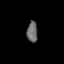
Tissue: lung
Cell type: Epithelial cells
Senescence score: 0.2006
Nuclear area (px): 219
Mean DAPI intensity: 102.662